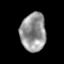
Tissue: skin
Cell type: T cells
Senescence score: 0.2787
Nuclear area (px): 952
Mean DAPI intensity: 148.83